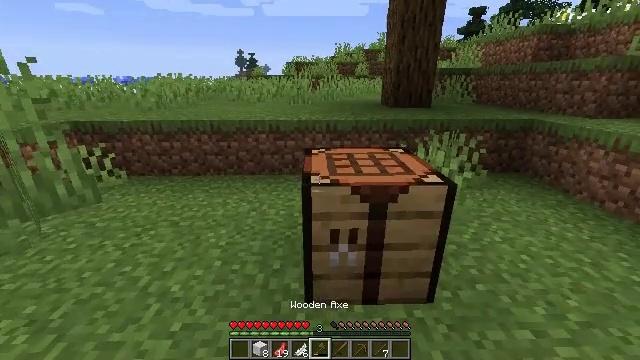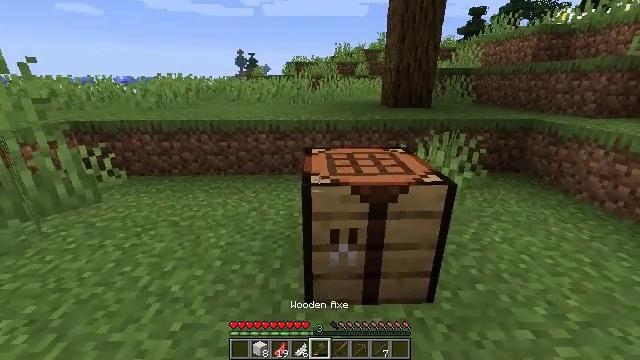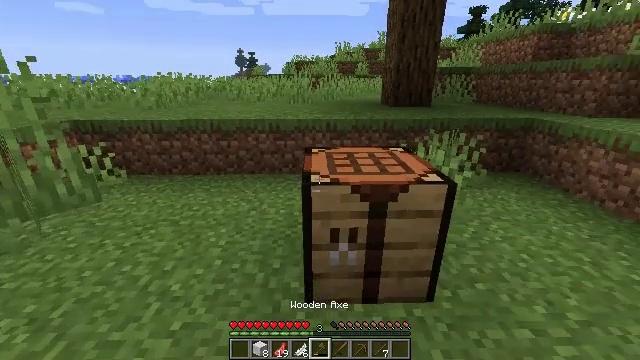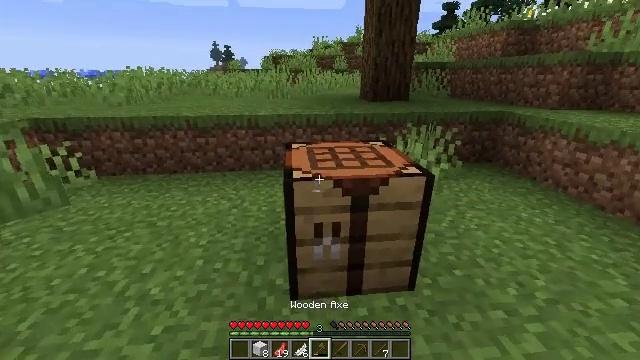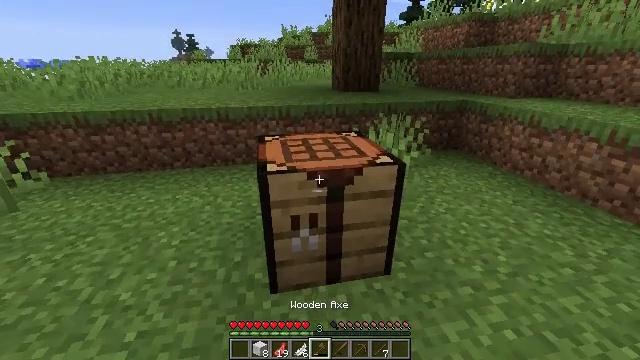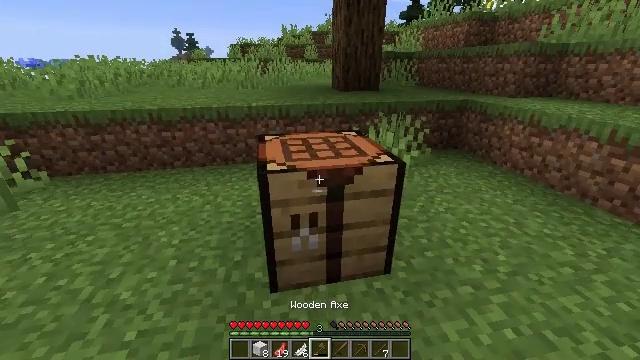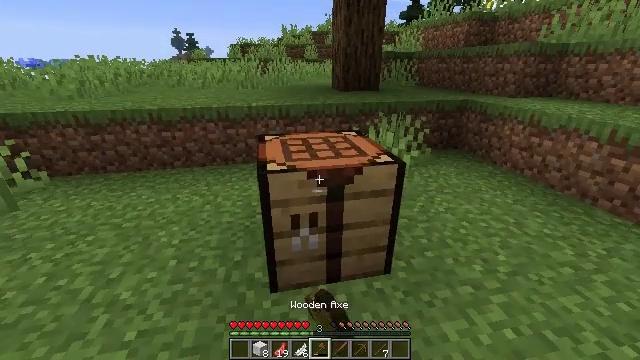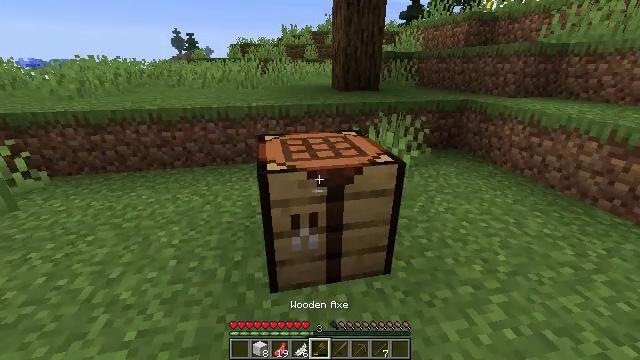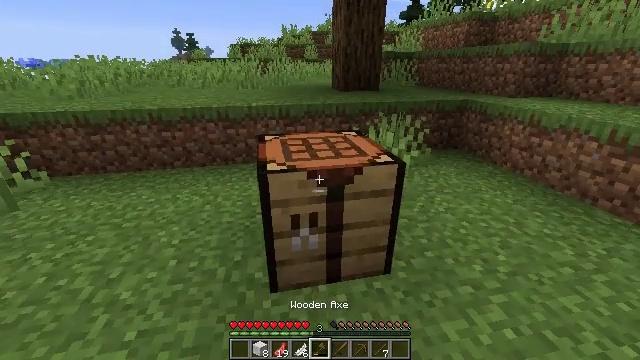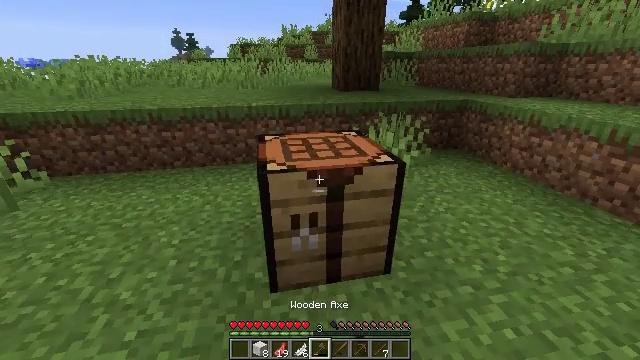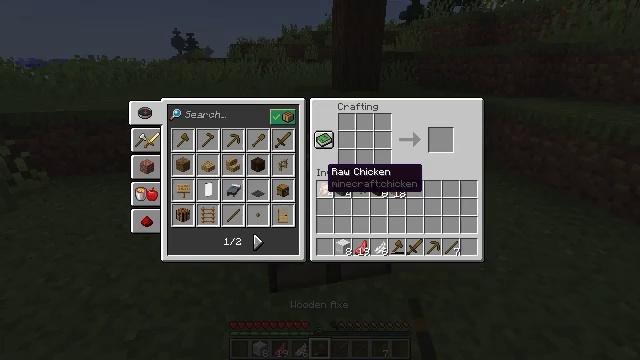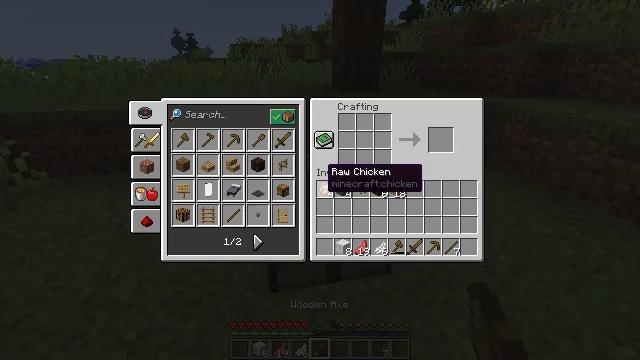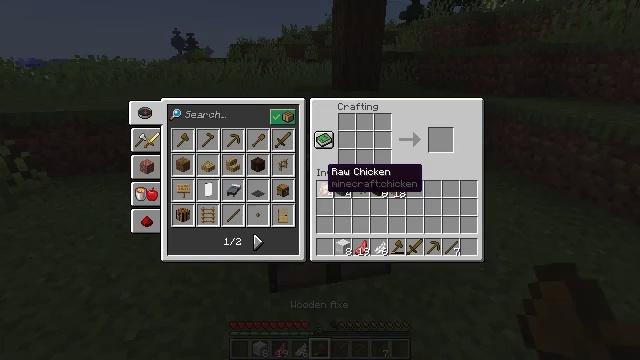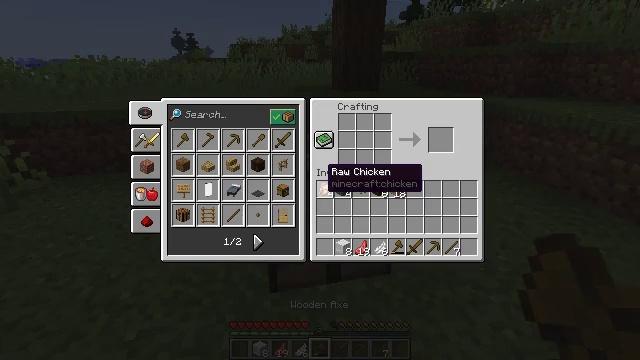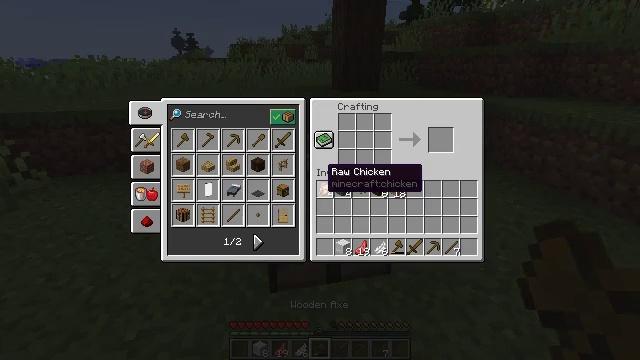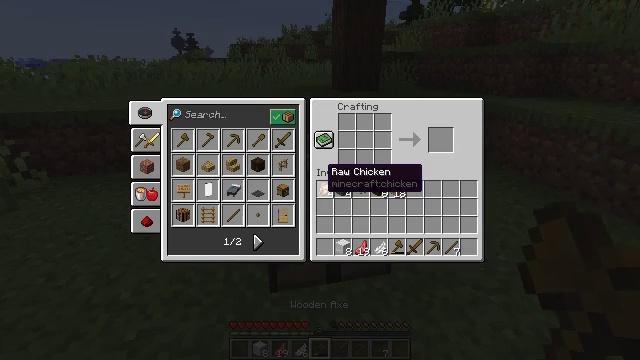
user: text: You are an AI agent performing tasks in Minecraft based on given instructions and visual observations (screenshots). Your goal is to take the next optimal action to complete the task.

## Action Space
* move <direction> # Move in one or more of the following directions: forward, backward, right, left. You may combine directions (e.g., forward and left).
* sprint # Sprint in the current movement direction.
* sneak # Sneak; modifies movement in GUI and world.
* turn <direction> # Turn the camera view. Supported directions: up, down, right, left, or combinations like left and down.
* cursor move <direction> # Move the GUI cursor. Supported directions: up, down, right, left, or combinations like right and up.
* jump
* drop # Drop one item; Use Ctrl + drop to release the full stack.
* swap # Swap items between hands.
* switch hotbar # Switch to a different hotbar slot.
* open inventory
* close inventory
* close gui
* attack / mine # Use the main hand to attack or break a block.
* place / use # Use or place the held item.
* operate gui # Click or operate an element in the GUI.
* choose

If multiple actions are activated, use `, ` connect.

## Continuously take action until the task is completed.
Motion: motion action
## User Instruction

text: Create a gray bed by combining wool and planks.
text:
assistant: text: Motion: no_op
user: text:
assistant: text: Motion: no_op
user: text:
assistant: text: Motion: turn right and down
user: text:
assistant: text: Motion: turn right and down
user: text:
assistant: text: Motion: use / place
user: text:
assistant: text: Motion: use / place
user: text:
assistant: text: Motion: use / place
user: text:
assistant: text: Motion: use / place
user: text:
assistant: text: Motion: no_op
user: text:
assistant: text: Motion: open gui
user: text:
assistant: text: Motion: no_op
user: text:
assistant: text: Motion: no_op
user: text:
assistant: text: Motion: no_op
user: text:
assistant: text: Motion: no_op
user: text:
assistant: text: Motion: no_op
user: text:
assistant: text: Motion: no_op
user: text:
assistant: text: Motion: cursor move left
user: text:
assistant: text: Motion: cursor move left
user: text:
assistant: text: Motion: cursor move left
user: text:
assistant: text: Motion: cursor move left
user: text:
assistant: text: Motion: cursor move left
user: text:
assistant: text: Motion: no_op
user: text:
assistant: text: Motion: no_op
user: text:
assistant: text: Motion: no_op
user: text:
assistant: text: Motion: no_op
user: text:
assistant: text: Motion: no_op
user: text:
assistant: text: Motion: cursor move right and down
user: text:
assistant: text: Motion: cursor move down
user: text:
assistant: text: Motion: cursor move down
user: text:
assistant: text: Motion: no_op